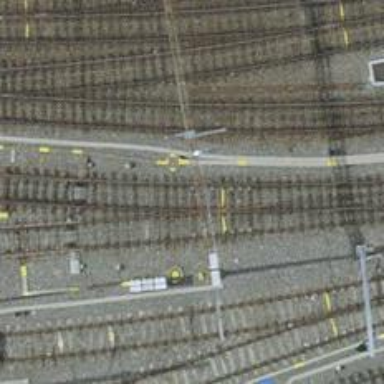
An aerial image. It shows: Single-track electrified railway siding with contact line.